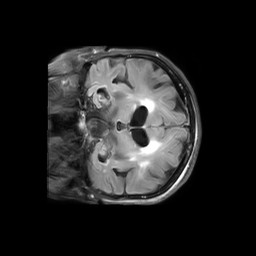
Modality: FLAIR
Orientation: coronal
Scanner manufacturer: philips
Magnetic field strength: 3 T
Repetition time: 11 s
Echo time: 0.12 s